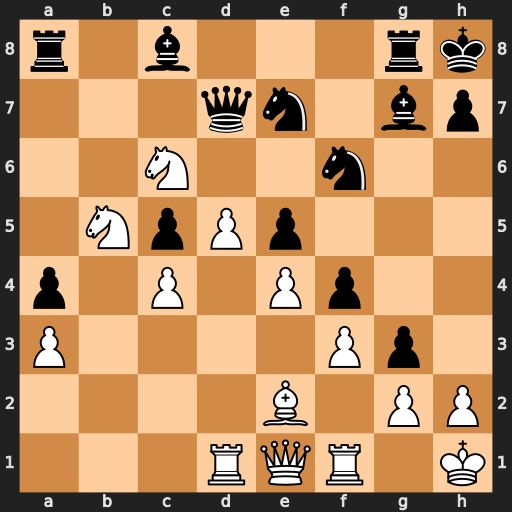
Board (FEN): r1b3rk/3qn1bp/2N2n2/1NpPp3/p1P1Pp2/P4Pp1/4B1PP/3RQR1K
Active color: w
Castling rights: -
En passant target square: -
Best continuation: Nxe5 Ng6 Nxd7